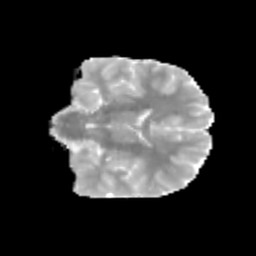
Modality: MD
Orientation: coronal
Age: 12
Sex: male
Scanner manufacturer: siemens
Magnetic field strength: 3 T
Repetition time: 3.8 s
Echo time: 0.07 s